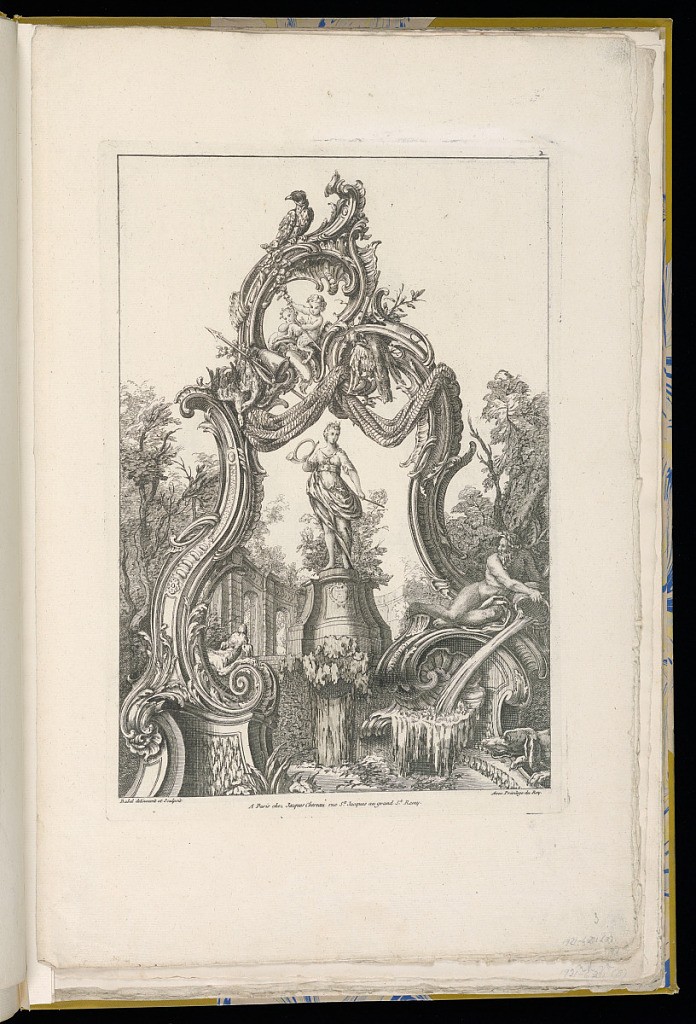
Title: Rocaille Arch and Fountain with Diana
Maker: Pierre Edme Babel, French, 1720–1775
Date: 1743-1763
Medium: Engraving on off-white laid paper
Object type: Print
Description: Colonnaded fountain framed by a rocaille arch comprised of scrolls and on which sit birds and baby satyrs. A statue of Diana is at the center of the fountain; a river god spilling water from a vase is at right. The plate is signed and numbered.